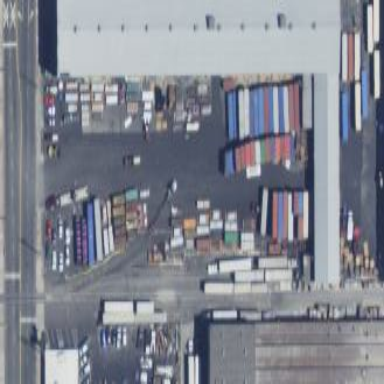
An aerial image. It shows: Warehouse.